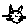
Label: cat